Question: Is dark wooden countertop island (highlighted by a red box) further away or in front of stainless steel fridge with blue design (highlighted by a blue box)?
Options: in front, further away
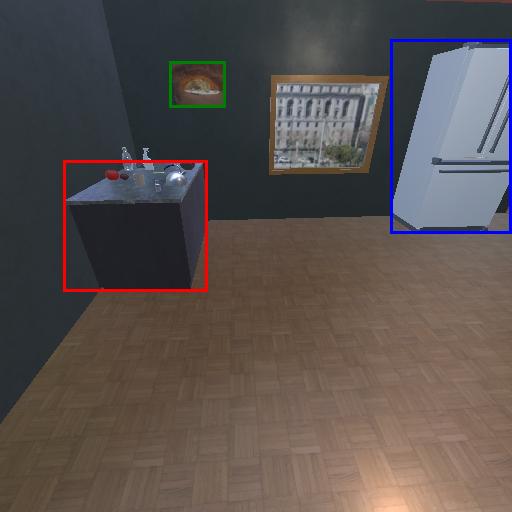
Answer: in front